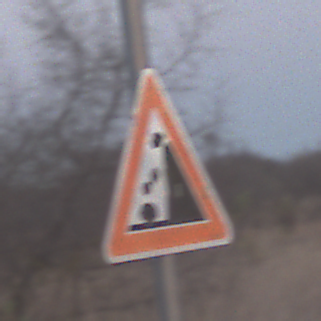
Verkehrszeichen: SteinschlagRechts
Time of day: SunriseSunset
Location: Outdoor (Nature)
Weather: Clear
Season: NotSpecified
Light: Natural